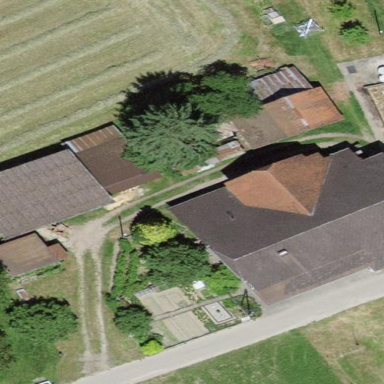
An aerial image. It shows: Farmyard area.